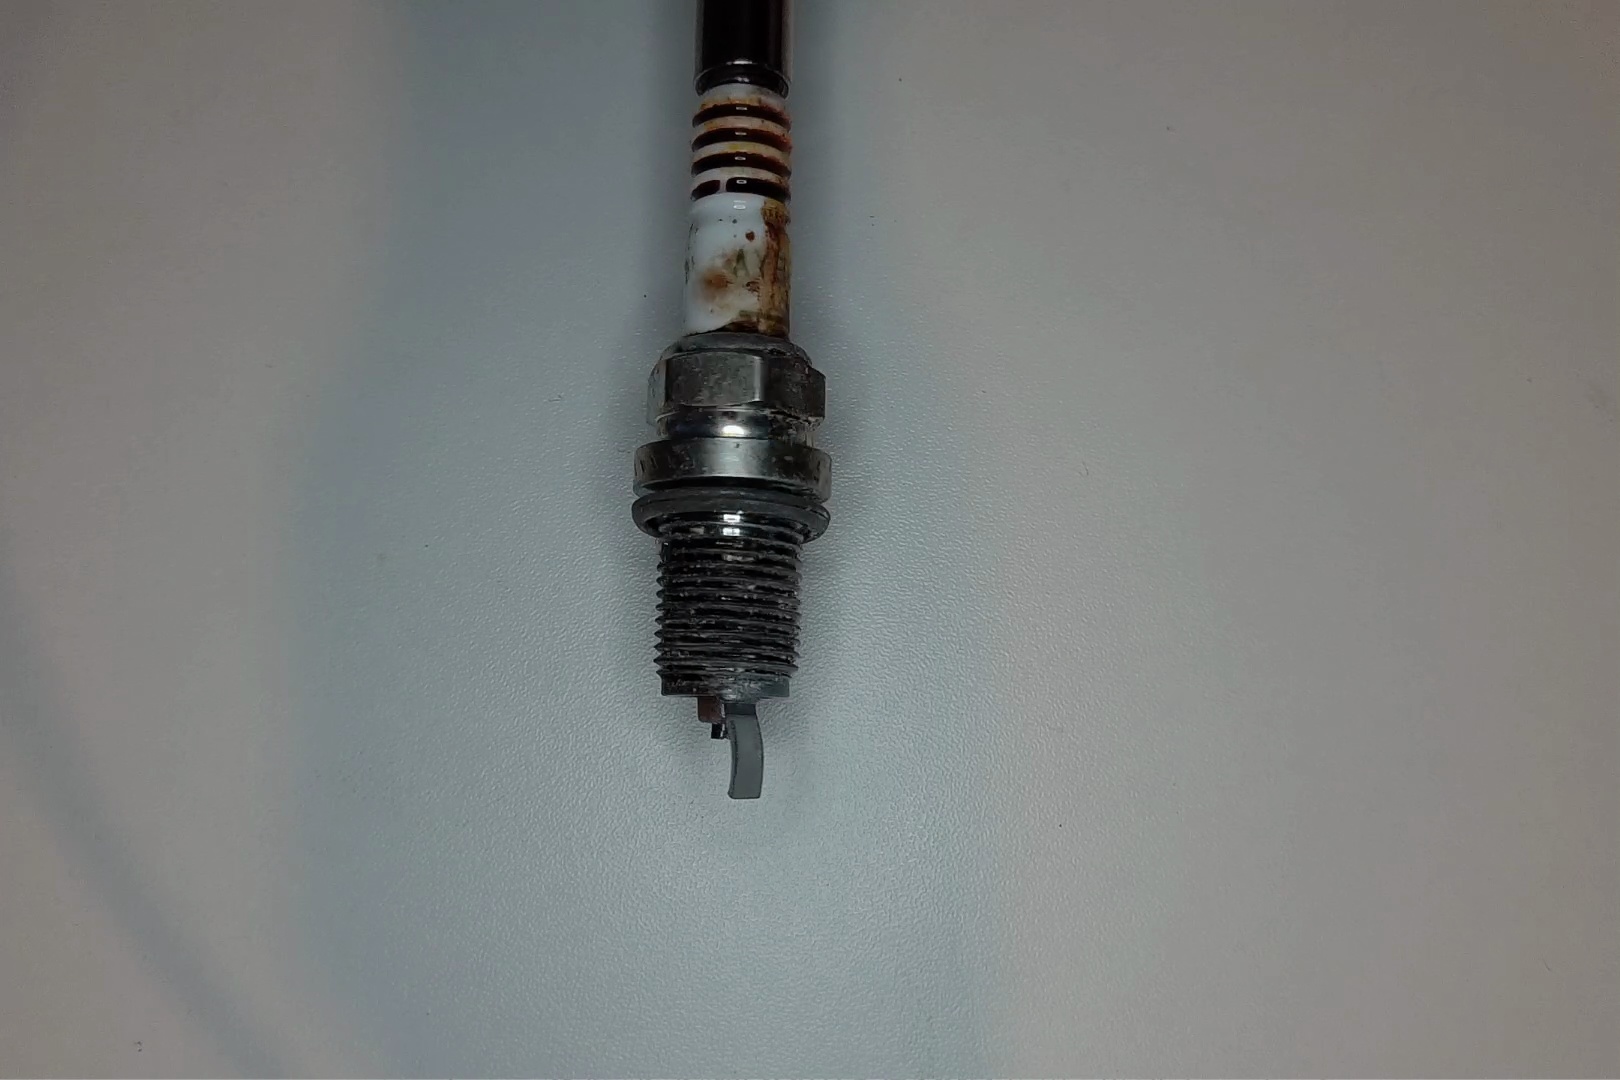
Label: anomaly